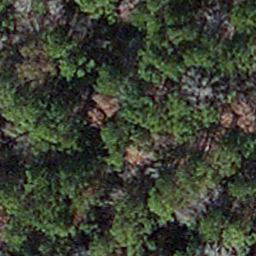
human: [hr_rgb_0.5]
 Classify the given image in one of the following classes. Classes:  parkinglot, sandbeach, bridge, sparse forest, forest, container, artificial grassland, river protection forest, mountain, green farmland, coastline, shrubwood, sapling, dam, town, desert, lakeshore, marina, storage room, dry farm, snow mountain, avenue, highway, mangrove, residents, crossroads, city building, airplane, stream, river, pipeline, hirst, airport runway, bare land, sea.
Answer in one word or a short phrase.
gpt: sapling